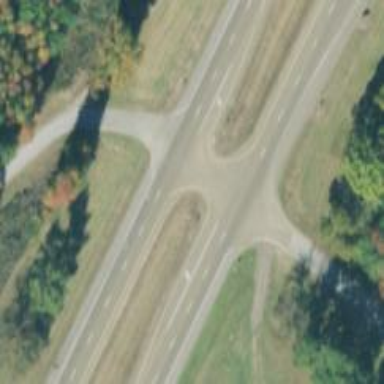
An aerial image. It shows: Asphalt dual carriageway categorized as trunk highway.